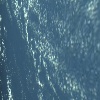
Label: water